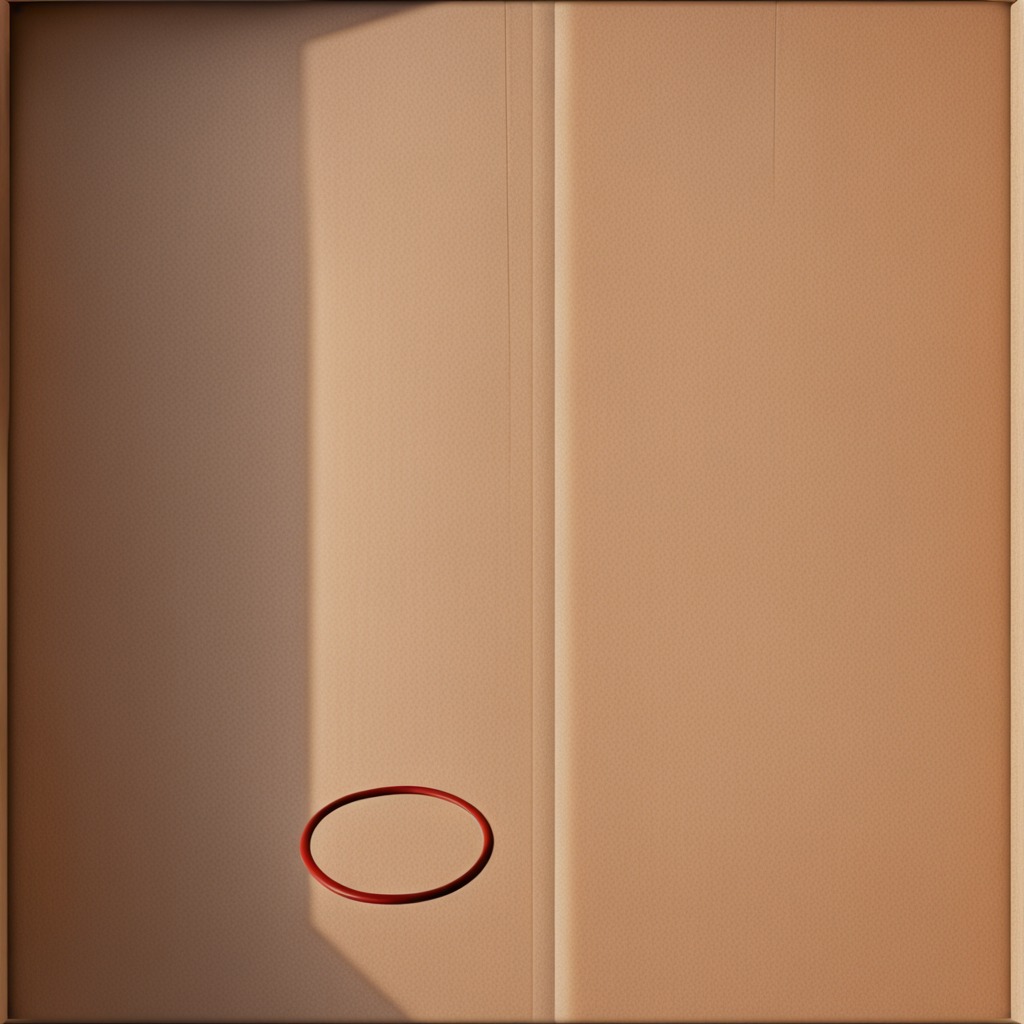
A rubber O-ring is lying on a clean dry cardboard box surface in an outdoor workshop during daytime bright natural light soft shadows slightly creased but